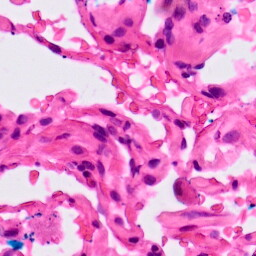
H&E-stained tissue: Lung